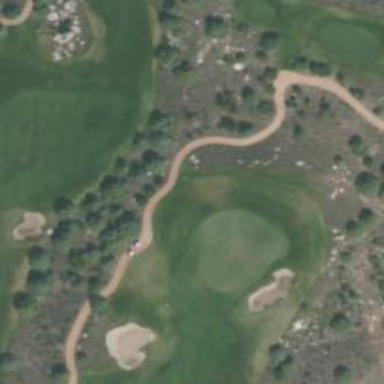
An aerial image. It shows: View of golf hole.